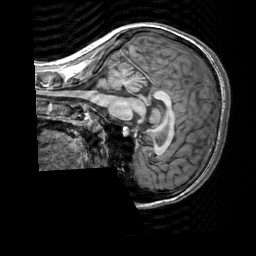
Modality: T1w
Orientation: sagittal
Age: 20
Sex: female
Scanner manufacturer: siemens
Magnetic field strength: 3 T
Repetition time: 2.3 s
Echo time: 0.00303 s